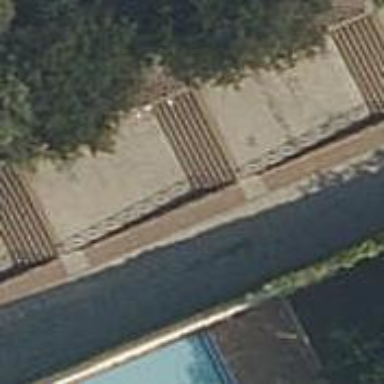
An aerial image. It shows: Set of steps made of paving stones.